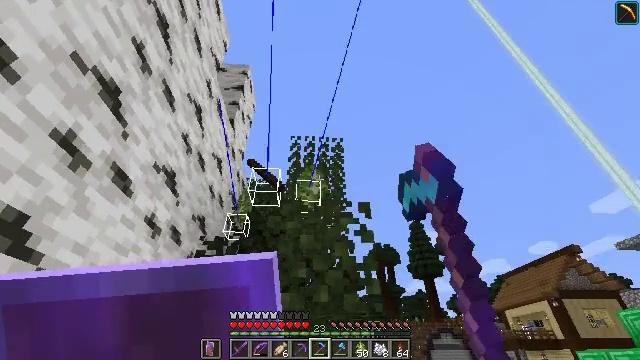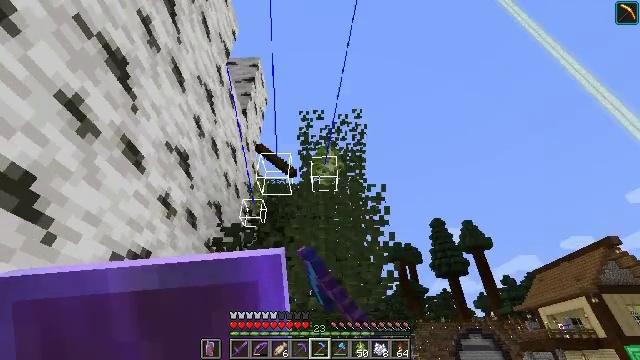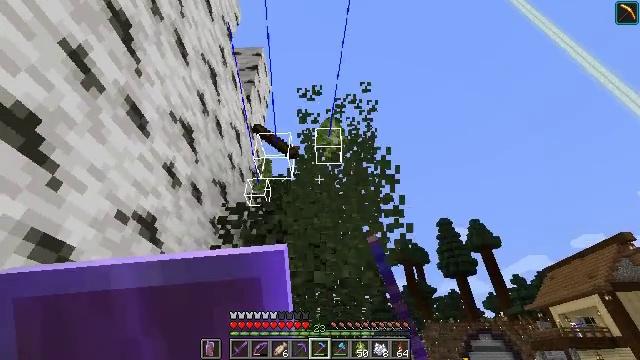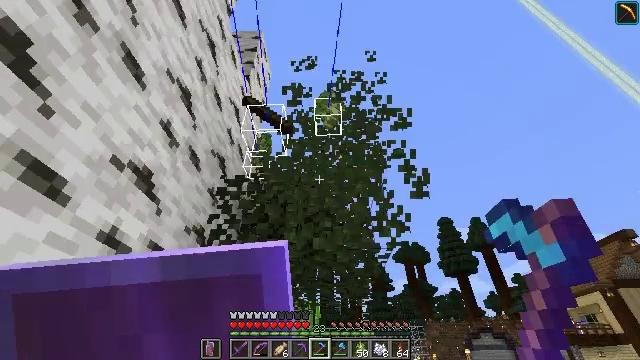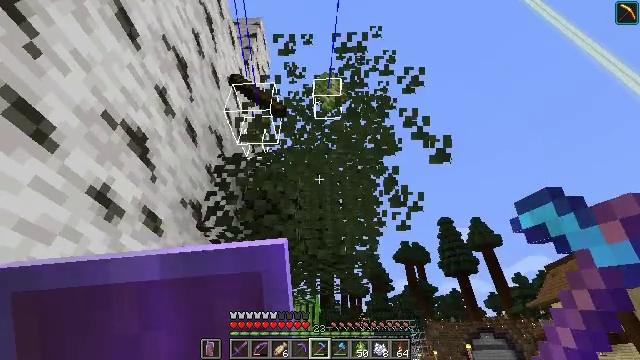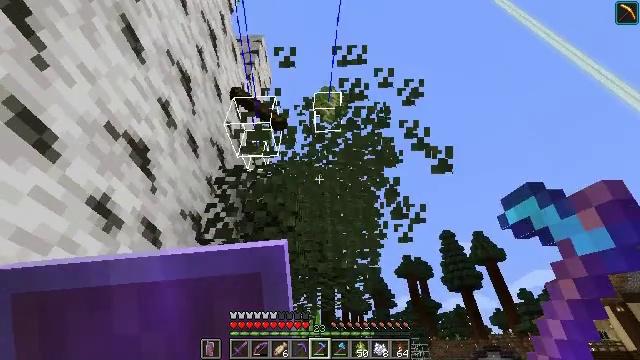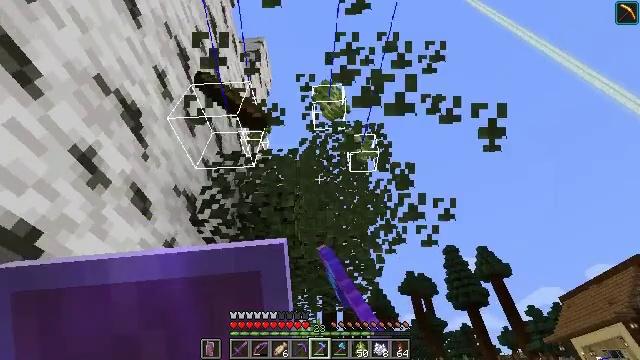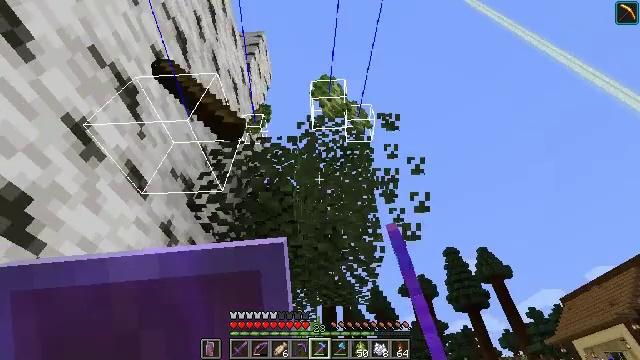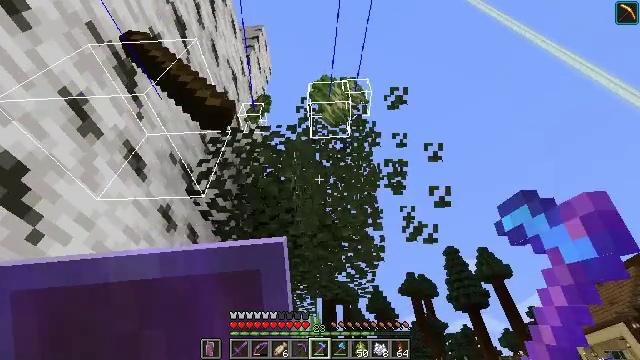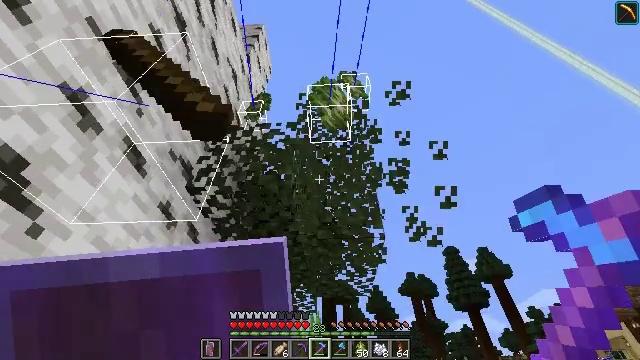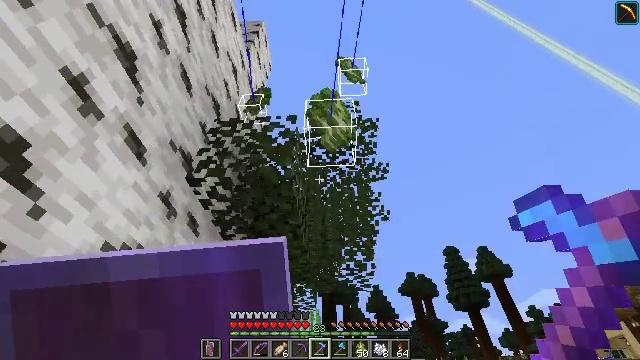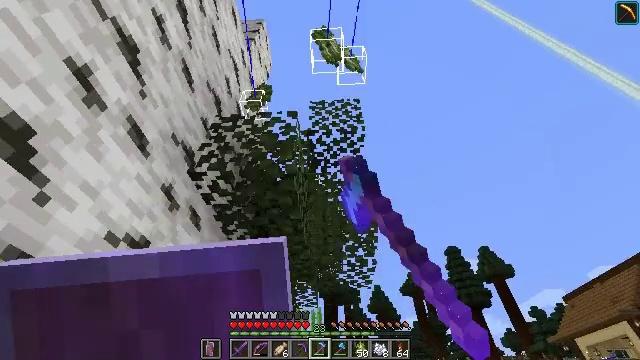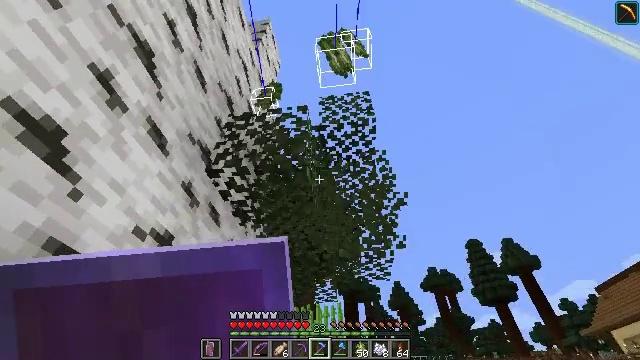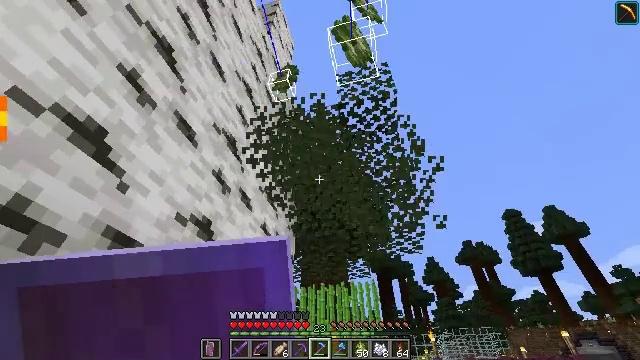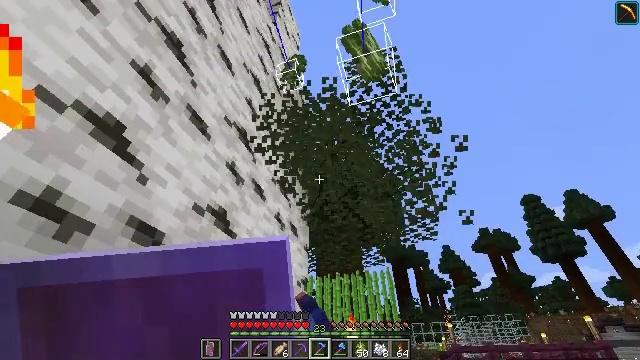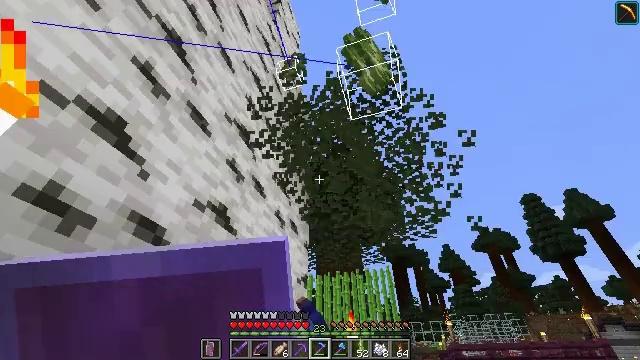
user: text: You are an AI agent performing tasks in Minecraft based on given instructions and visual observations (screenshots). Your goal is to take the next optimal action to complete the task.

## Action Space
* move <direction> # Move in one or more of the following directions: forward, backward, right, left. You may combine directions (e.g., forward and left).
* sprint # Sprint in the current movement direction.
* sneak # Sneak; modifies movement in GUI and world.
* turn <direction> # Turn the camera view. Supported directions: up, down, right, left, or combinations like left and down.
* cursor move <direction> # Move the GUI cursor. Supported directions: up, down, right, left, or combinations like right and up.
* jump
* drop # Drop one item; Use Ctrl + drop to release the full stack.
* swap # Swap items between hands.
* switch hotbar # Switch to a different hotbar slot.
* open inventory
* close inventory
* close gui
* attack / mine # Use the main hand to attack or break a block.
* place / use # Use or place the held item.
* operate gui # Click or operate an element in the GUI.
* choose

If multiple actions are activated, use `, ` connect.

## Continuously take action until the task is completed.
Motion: motion action
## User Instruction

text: Harvest birch leaves for decorations.
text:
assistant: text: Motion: move forward, turn left, attack / mine
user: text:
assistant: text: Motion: move forward, turn left, attack / mine
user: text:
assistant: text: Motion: move forward, attack / mine
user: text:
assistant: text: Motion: move forward, attack / mine
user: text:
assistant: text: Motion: move forward, turn up, attack / mine
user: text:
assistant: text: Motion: move forward, turn up, attack / mine
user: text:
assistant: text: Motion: attack / mine
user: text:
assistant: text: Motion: attack / mine
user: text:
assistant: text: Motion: attack / mine
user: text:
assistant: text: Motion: attack / mine
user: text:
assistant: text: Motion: attack / mine
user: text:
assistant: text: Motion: turn left, attack / mine
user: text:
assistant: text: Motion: turn left and down, attack / mine
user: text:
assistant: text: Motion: turn left and down, attack / mine
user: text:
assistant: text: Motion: attack / mine
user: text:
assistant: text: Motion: attack / mine
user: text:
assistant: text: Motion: attack / mine
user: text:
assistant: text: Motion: attack / mine
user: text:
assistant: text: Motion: attack / mine
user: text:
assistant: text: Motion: attack / mine
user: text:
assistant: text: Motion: attack / mine
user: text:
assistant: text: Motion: move forward, attack / mine, jump
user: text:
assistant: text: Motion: move forward, jump
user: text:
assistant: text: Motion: move forward, turn down, jump
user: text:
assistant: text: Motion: move forward, turn left and down, jump
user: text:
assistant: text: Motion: move forward, turn right and down, jump
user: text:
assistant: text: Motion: move forward and move left, turn down, jump
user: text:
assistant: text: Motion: move forward and move left, jump
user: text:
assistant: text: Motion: move forward and move left, jump
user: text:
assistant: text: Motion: move forward and move left, jump